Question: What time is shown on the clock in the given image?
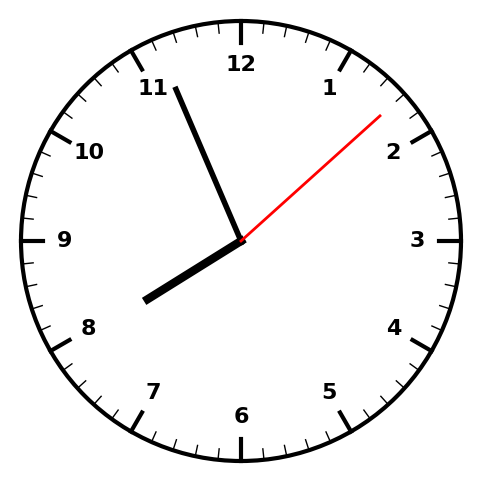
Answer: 07:56:08